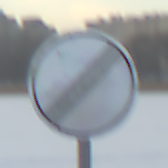
Verkehrszeichen: EndeSaemtlicherBegrenzungen
Umgebung: Outdoor, Nature
Tageszeit: SunriseSunset
Wetter: PartlyCloudy
Licht: Natural
Jahreszeit: NotSpecified
Kontrast: LowContrast